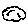
Label: cloud